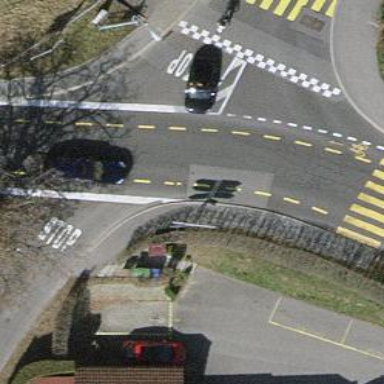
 featuring lane for cyclists on both sides."